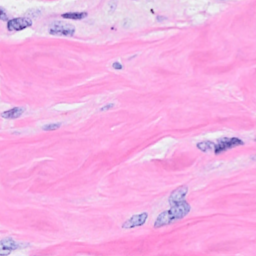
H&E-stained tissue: Breast